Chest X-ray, PA view. Patient: 65 years old, sex F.
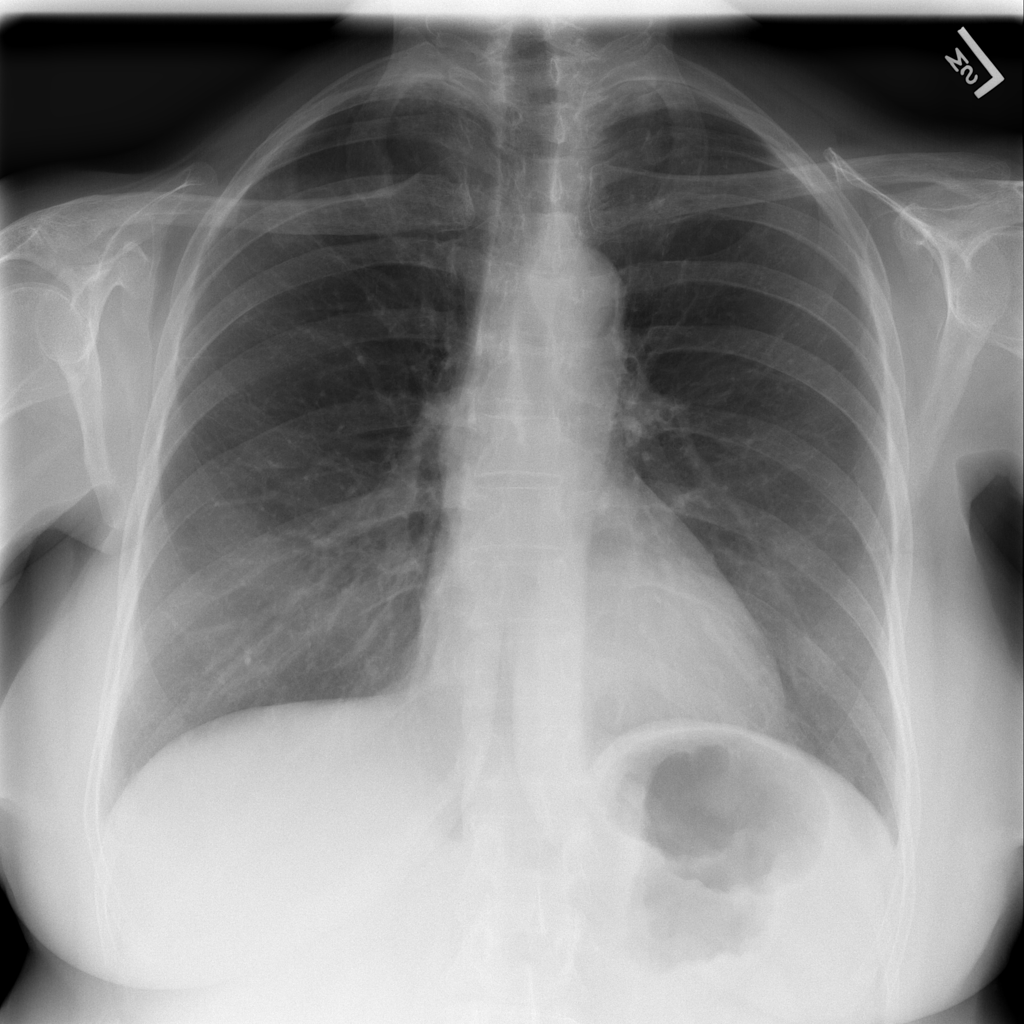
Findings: No Finding